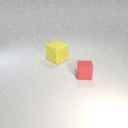
small red rubber cube to the right of large yellow rubber cube